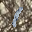
Label: 1